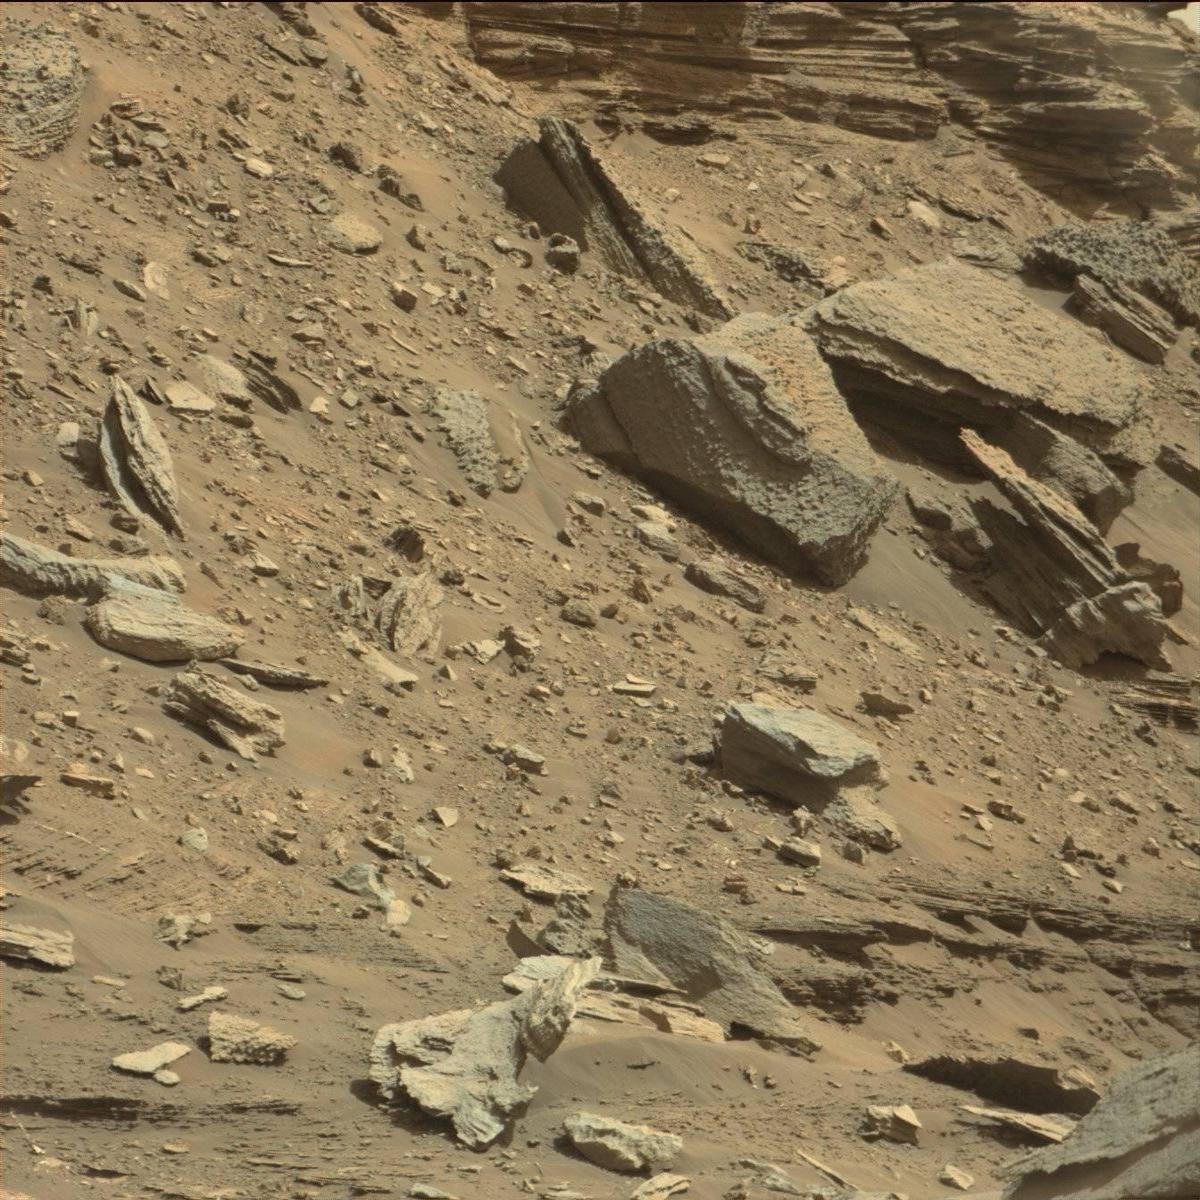
Terrain classes present: Bedrock, Rock, Sand / Soil